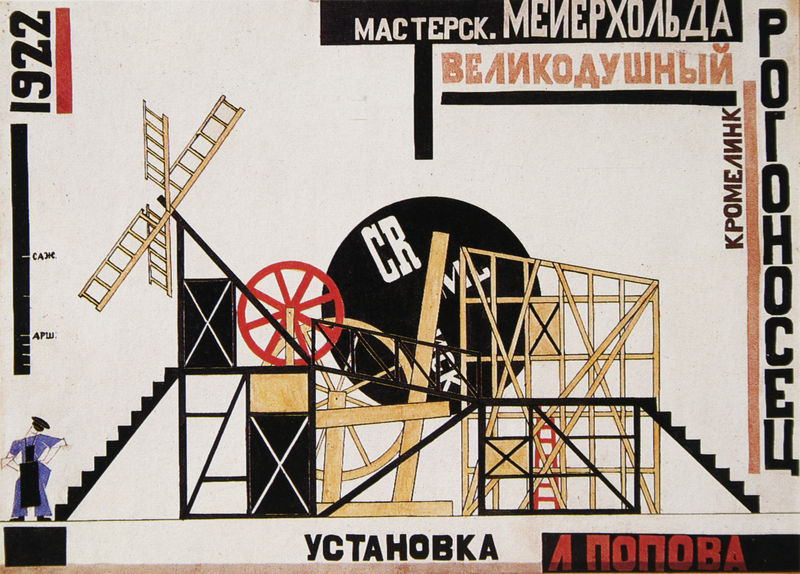
Titel: Bühnenbildentwurf zu "Der großmütige Hahnrei" von Fernand Crommelynck
Künstler: Ljubow Popowa
Standort: Moskau
Institution: Tretjakow-Galerie
Schlagwörter: blau, mann, weiß, gelb, ocker, bewegung, holz, hut, raum, schwarz, zeichnung, rot, beige, anzug, mütze, wand, kleidung, mensch, mühle, windmühle, gitter, bühne, rosa, arbeit, kreis, rund, räder, schürze, schrift, moderne, datierung, russland, abstrakt, formen, grafik, graphik, linien, latten, fabrik, speichen, arbeiter, holzrad, rad, leiter, querformat, treppe, treppen, stufen, gestell, podest, japanisch, collage, futurismus, maschine, gerüst, kreuz, rechteck, technik, druck, lithografie, revolution, schwarzweiß, text, buchstaben, kreise, beschriftung, plakat, entwurf, geometrisch, androgyn, zahl, regale, blaumann, modernismus, träger, streben, geometrie, gekreuzt, krei, raster, konstruktivismus, avantgarde, russisch, bauwerk, skala, maße, mechanik, wörter, schriftzüge, leitern, wieß, kyrillisch, räderwerk, rag, konstuktivismus, popova, 1922, konzeptuell